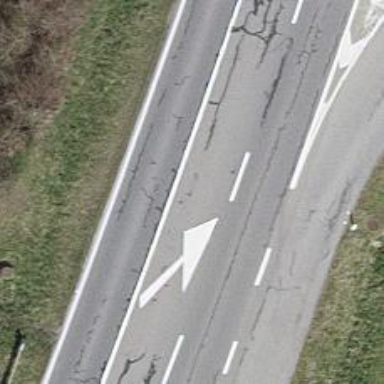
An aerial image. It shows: Asphalt road classified as primary highway.